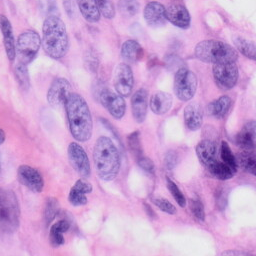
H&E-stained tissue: Skin